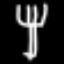
Label: fork